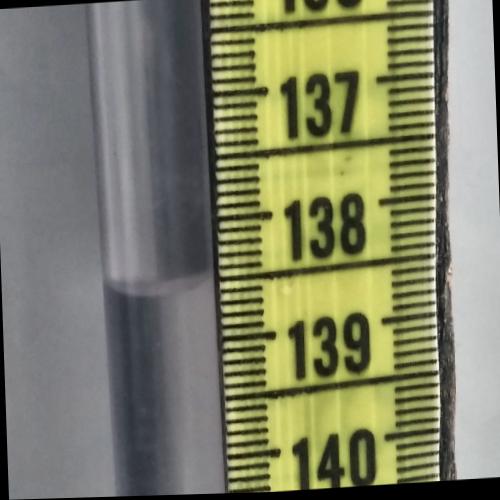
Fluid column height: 138.5 cm